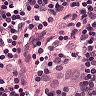
Metastatic tissue present: no